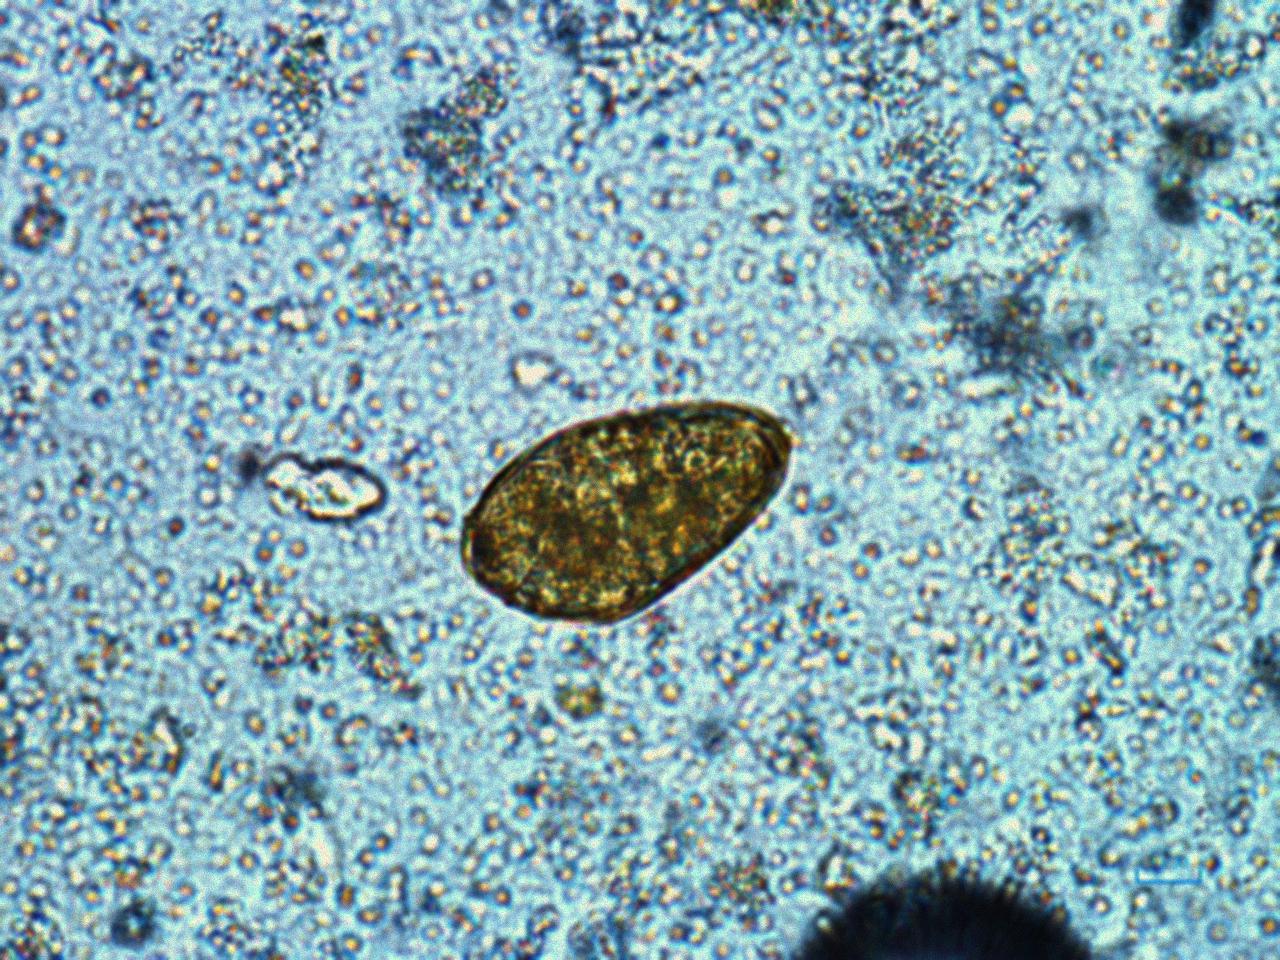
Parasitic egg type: Paragonimus spp